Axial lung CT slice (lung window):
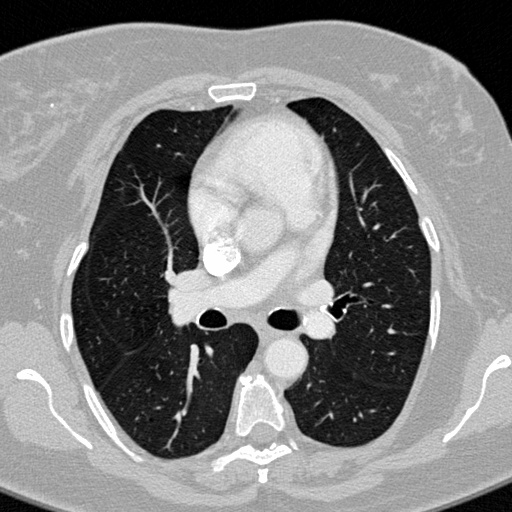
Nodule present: no